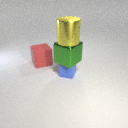
large red rubber cube behind small blue rubber cube